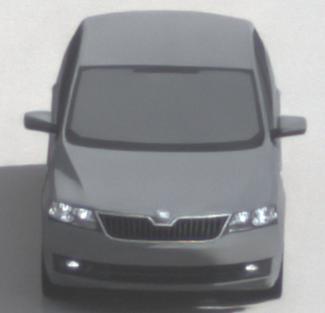
Make: Skoda
Model: Rapid
Detailed model: Rapid 1.2 Active Limousine
Model produced from: 2012/10
Model produced until: 2015/04
Doors: 5
Color: gray
Road condition: wet road
Daytime: morning or afternoon
Contrast: low contrast